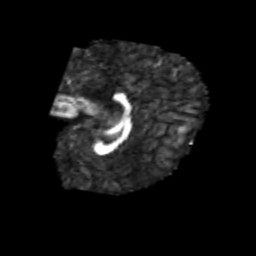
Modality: FA
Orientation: sagittal
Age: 6
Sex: male
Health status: healthy